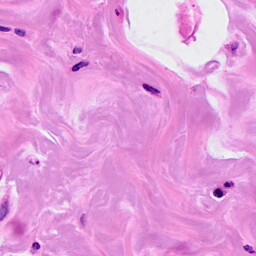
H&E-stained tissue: Breast